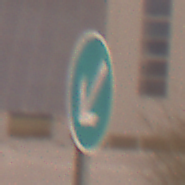
Verkehrszeichen: VorgeschriebeneVorbeifahrtLinks
Umgebung: Outdoor, Urban
Tageszeit: Night
Wetter: Overcast
Licht: Artificial
Jahreszeit: Winter
Kontrast: MediumContrast